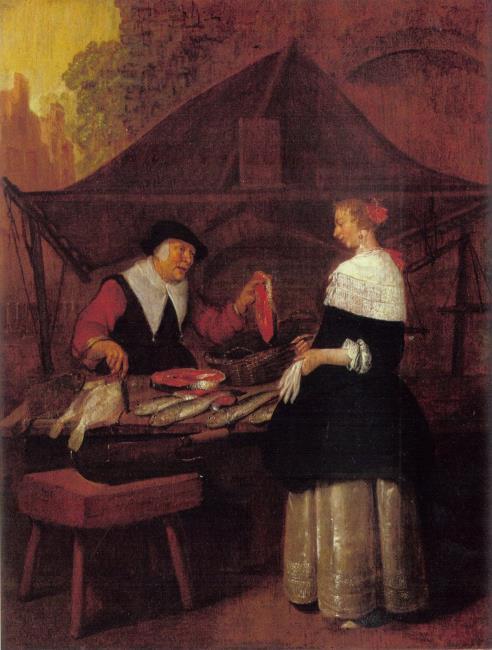
Title: Young woman at a market stall with a fish seller
Artist: Quiringh van Brekelenkam
Earliest date: 1663
Latest date: 1665
Genre: painting
Iconography: Gloves
Keywords: genre, market stall, two human figures, full-length portrait, standing (position), profile, young woman, fishwife, hair put up, pear-shaped pearl, pleated collar (lijstje check), glove/gloves in hand, closed fan, flat collar, conducting trade, salmon, turbot, fish (guide term), basket, knife, chopping block